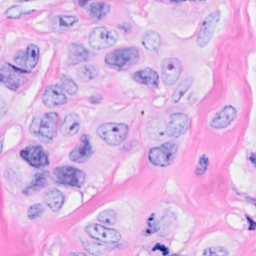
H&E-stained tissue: Breast